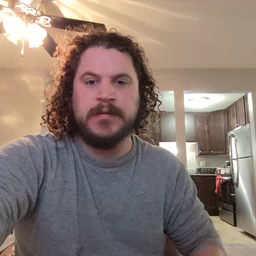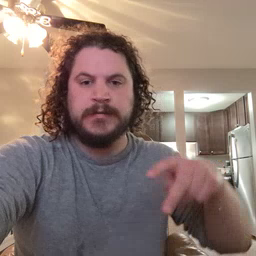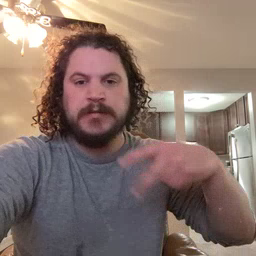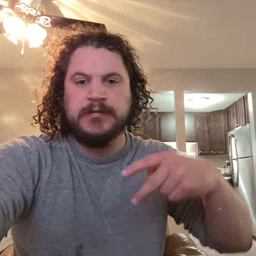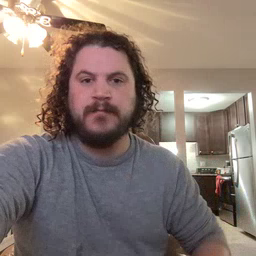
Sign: dance